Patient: sex F, age 55
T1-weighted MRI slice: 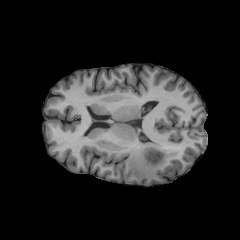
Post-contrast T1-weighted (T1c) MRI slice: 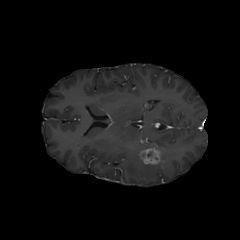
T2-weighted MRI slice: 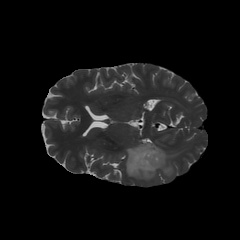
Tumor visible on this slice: yes
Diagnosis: Glioblastoma, IDH-wildtype
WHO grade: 4